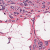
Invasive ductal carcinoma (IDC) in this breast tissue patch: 1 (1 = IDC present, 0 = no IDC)